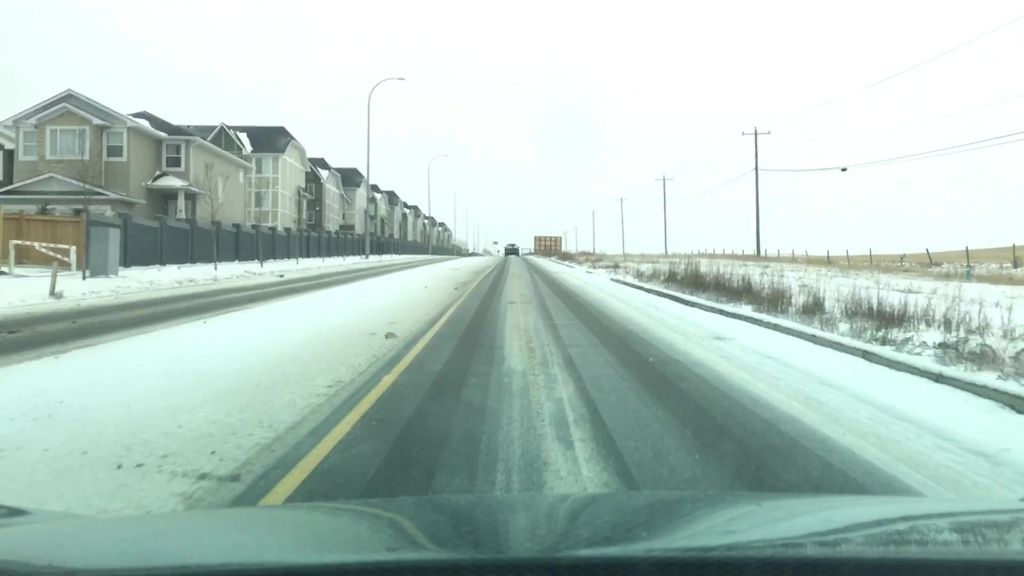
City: calgary